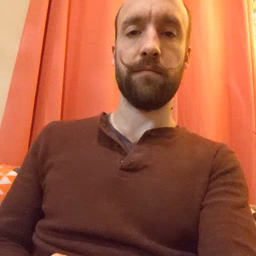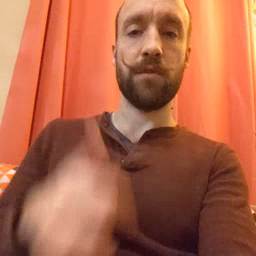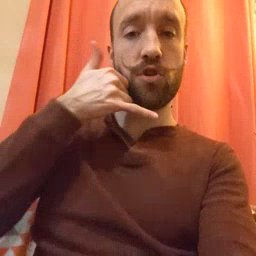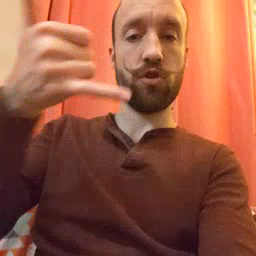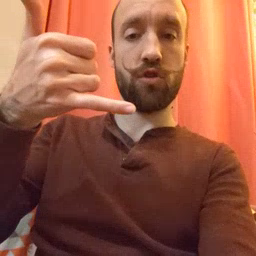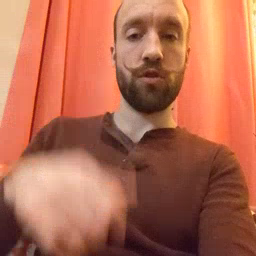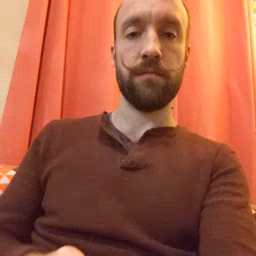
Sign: callonphone